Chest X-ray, AP view. Patient: 37 years old, sex M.
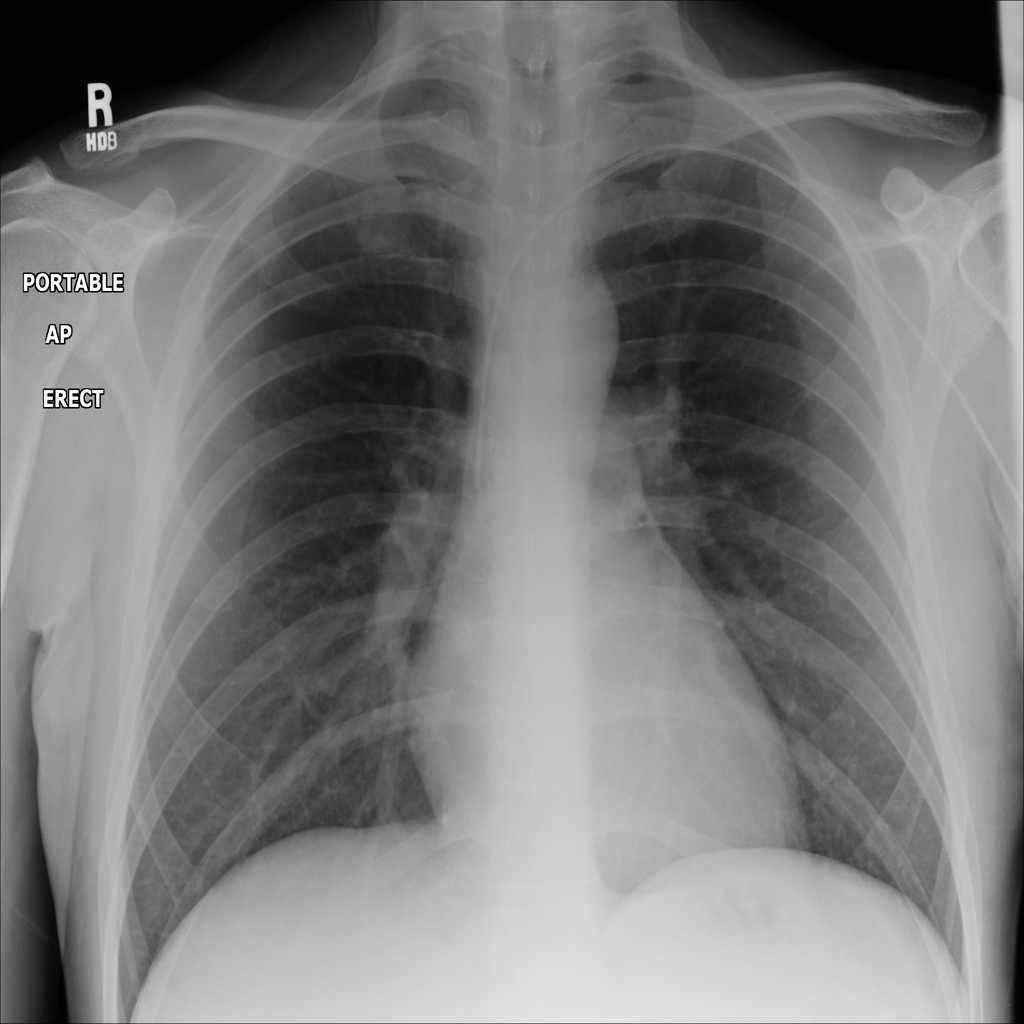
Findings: No Finding